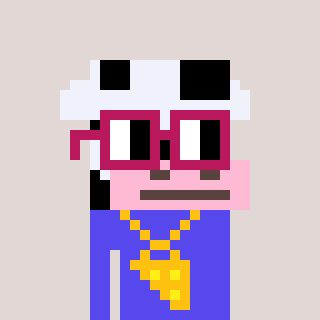
a pixel art character with square dark red glasses, a cow-shaped head and a computerblue-colored body on a warm background